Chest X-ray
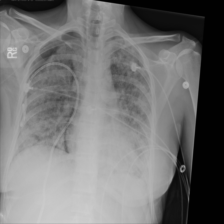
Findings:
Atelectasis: negative
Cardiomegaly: negative
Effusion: negative
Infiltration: positive
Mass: negative
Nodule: negative
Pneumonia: negative
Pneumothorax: positive
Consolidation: negative
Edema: negative
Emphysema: negative
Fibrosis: negative
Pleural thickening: negative
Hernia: negative